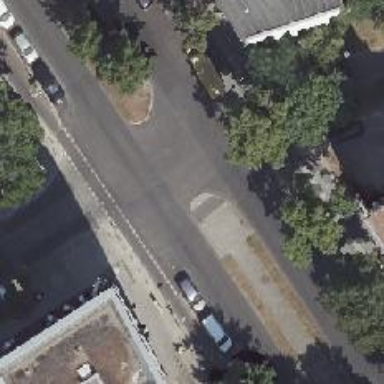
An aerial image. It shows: Unmarked footway crossing with traffic island.